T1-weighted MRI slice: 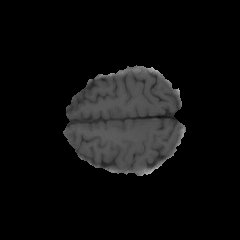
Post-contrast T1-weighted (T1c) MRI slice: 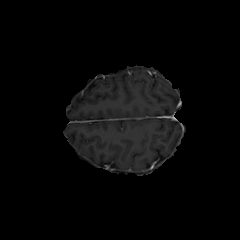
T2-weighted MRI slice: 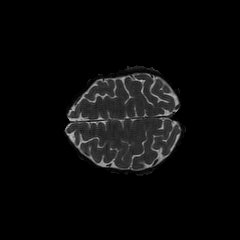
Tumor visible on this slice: no